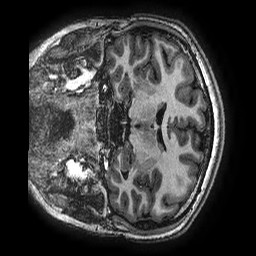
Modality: T1w
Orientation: coronal
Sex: female
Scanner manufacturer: ge
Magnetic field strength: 3 T
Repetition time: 0.00766 s
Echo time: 0.003476 s